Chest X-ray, AP view. Patient: 61 years old, sex F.
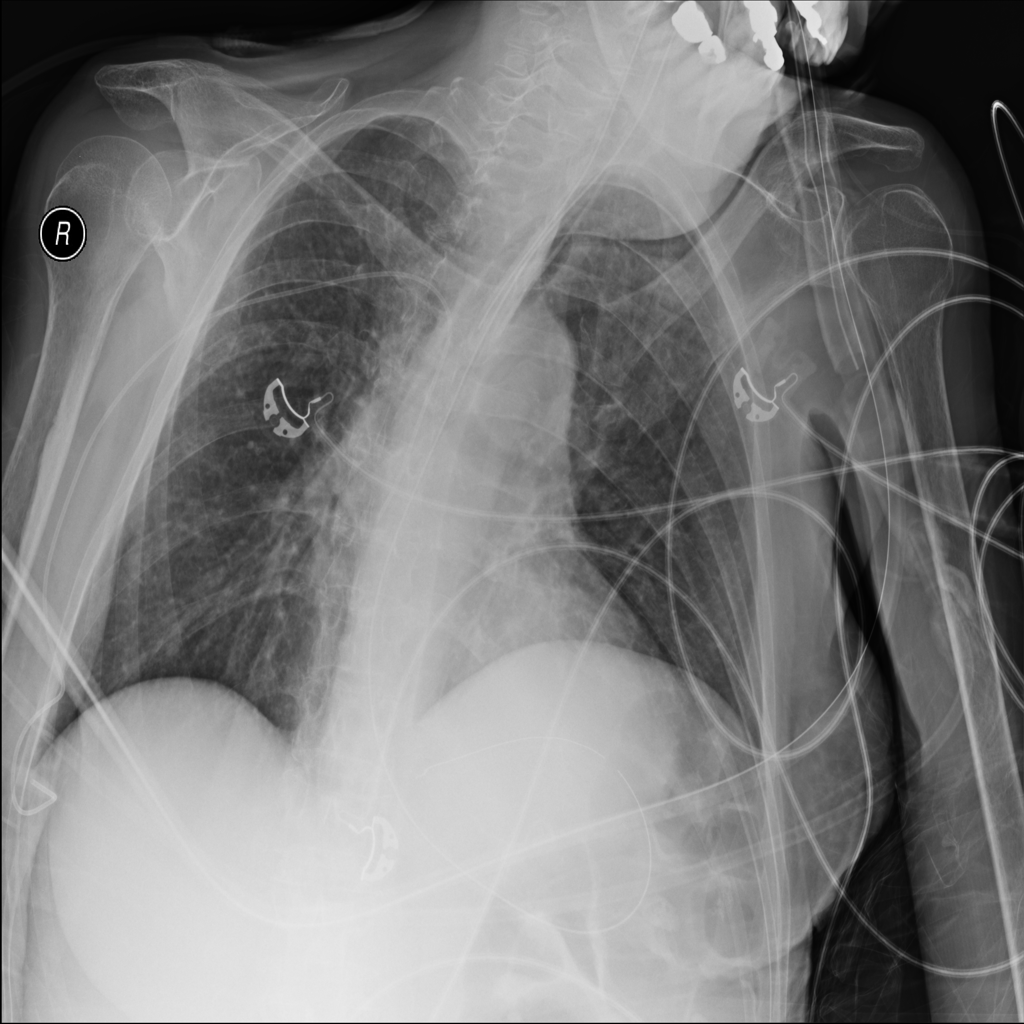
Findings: Infiltration